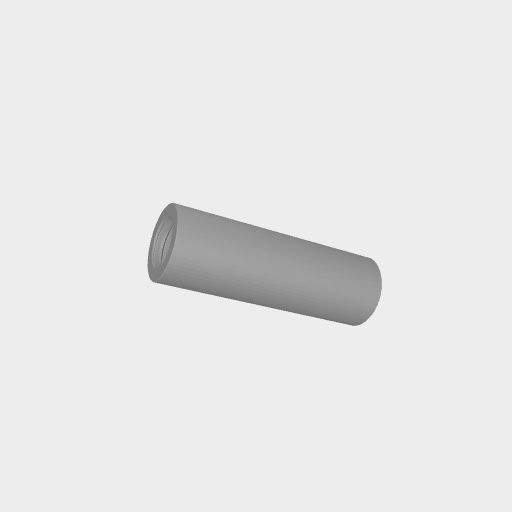
Part: Standoff6OD18